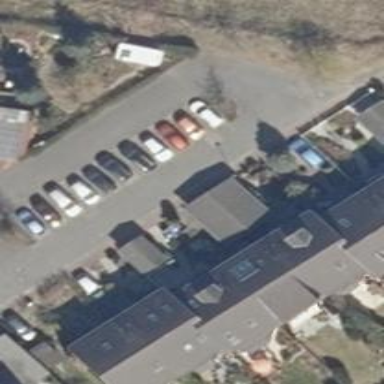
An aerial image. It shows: Parking area with surface.